Question: I made this plot

With the following code.
'''
library(XML)
library(ggplot2)
library(scales)
library(plyr)
library(maps)
unemp <-
readHTMLTable('http://www.bls.gov/web/laus/laumstrk.htm',
colClasses = c('character', 'character', 'numeric'))[[2]]
names(unemp) <- c('rank', 'region', 'rate')
unemp$region <- tolower(unemp$region)
us_state_map <- map_data('state')
map_data <- merge(unemp, us_state_map, by = 'region')
map_data <- arrange(map_data, order)
states <- data.frame(state.center, state.abb)
p1 <- ggplot(data = map_data, aes(x = long, y = lat, group = group))
p1 <- p1 + geom_polygon(aes(fill = cut_number(rate, 5)))
p1 <- p1 + geom_path(colour = 'gray', linestyle = 2)
p1 <- p1 + scale_fill_brewer('Unemployment Rate (Jan 2011)', palette = 'Set1')
p1 <- p1 + coord_map()
p1 <- p1 + geom_text(data = states, aes(x = x, y = y, label = state.abb, group = NULL), size = 2)
p1 <- p1 + theme_bw()
p1
'''
Now I want to reproduce the same plot with 'leaflet' 'R' package.
'''
library(leaflet)
leaflet(data = map_data) %>%
setView(lng = -77.0167, lat = 38.8833, zoom = 4) %>%
addTiles()
'''
How can I annotate 'rate' from 'map_data' data.frame on the map with 'leaflet' as 'geom_polygon' did in 'ggplot2' version?
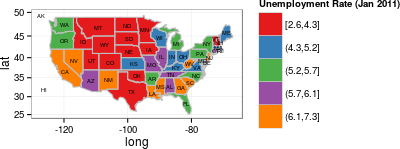
Answer: Maybe here's one way as a starting point:
'''
mapStates = map("state", fill = TRUE, plot = FALSE)
rates <- cut_number(unemp$rate[match(sub("(.*?):.*", "\1", mapStates$names), unemp$region)], 5)
leaflet(data = mapStates) %>% addTiles() %>%
addPolygons(fillColor = brewer_pal(palette = "Set1")(8)[as.numeric(rates)], stroke = FALSE) %>%
addLegend(colors = brewer_pal(palette = "Set1")(nlevels(rates)), labels = levels(rates), opacity = .2)
'''

---
## Add:
With regards to your other question:
'''
library(raster)
pakistan.adm2.spdf <- getData("GADM", country = "Pakistan", level = 2)
rates <- cut_number(unemployment.df$unemployment[match(pakistan.adm2.spdf@data$NAME_2, unemployment.df$id)], 5)
leaflet(pakistan.adm2.spdf) %>% addTiles() %>%
addPolygons(fillColor = brewer_pal(palette = "PuRd")(nlevels(rates))[as.numeric(rates)], stroke = FALSE, fillOpacity = .6) %>%
addLegend(colors = brewer_pal(palette = "PuRd")(nlevels(rates)), labels = levels(rates), opacity = .6) %>%
setView(lng = 69.374268, lat = 30.028617, zoom = 5)
'''